Question: I'm doing a lot of animations in 'iOS' using 'UIBezierPaths' and have been manually tweaking the control points until I get the curve I want. Is there a program I can buy that will let me tweak the path with handles like the PS pen tool does then the control points for me or is there a way to take a curve drawn in , Illustrator, or the like and convert it somehow to a 'UIBezierPath'.
Im wasting so much time tweaking these animations it seems like there has to be a better way.
'''
UIBezierPath *runnerPath = [UIBezierPath bezierPath];
[runnerPath moveToPoint:P(1100, 463)];
[runnerPath addCurveToPoint:P(872, 357)
controlPoint1:P(967, 453)
controlPoint2:P(1022, 366)];
[runnerPath addCurveToPoint:P(503, 366)
controlPoint1:P(664, 372)
controlPoint2:P(699, 480)];
'''
---
---
by Kjuly: PaintCode, Perfect!

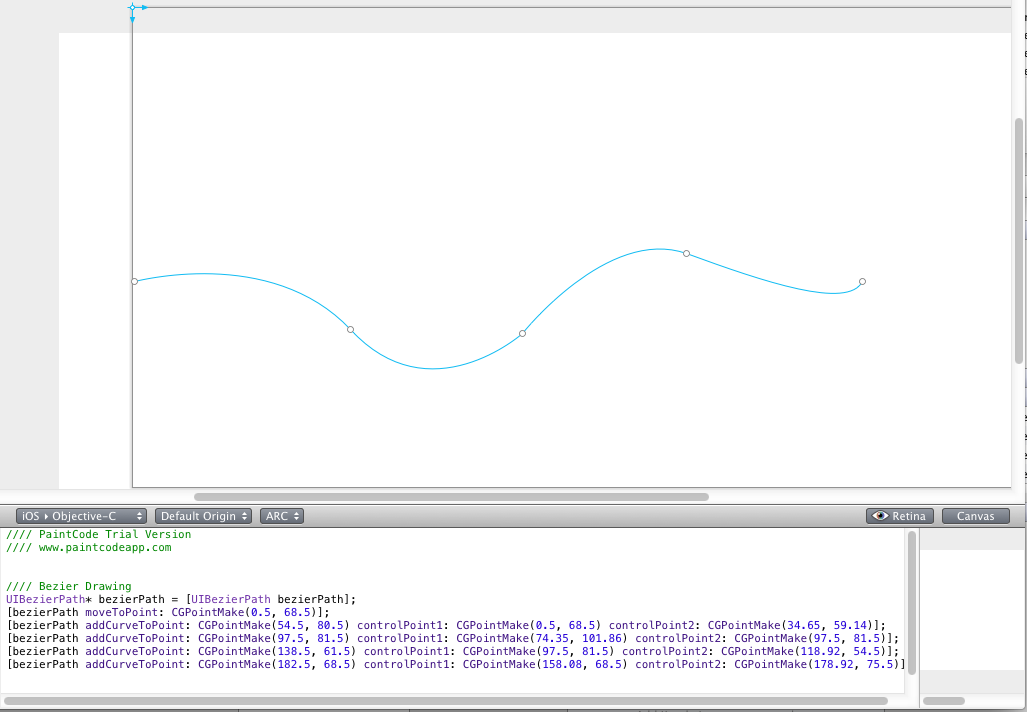
Answer: Try <URL>:
> Designing an attractive, resolution-independent user interface is hard, especially if you have to program your drawing code. PaintCode is a simple vector drawing app that instantly generates resolution-independent Objective-C and C#/MonoTouch drawing code.
Not tried, but I think it'll work as you want.
However, as you see, the price ($99) is so high. :$
So what I'll do in this case is drawing multiple lines together with different colors, select the best one to do the next drawing. Of course, it is better to do it with Photoshop or GIMP. Tedious work..